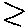
Label: zigzag